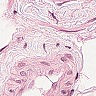
Metastatic tissue present: no